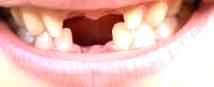
Condition: hypodontia